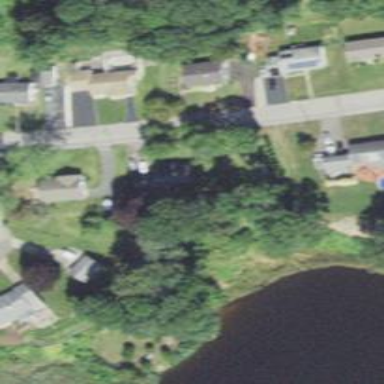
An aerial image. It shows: Residential driveway designated as service road.